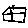
Label: house